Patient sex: F
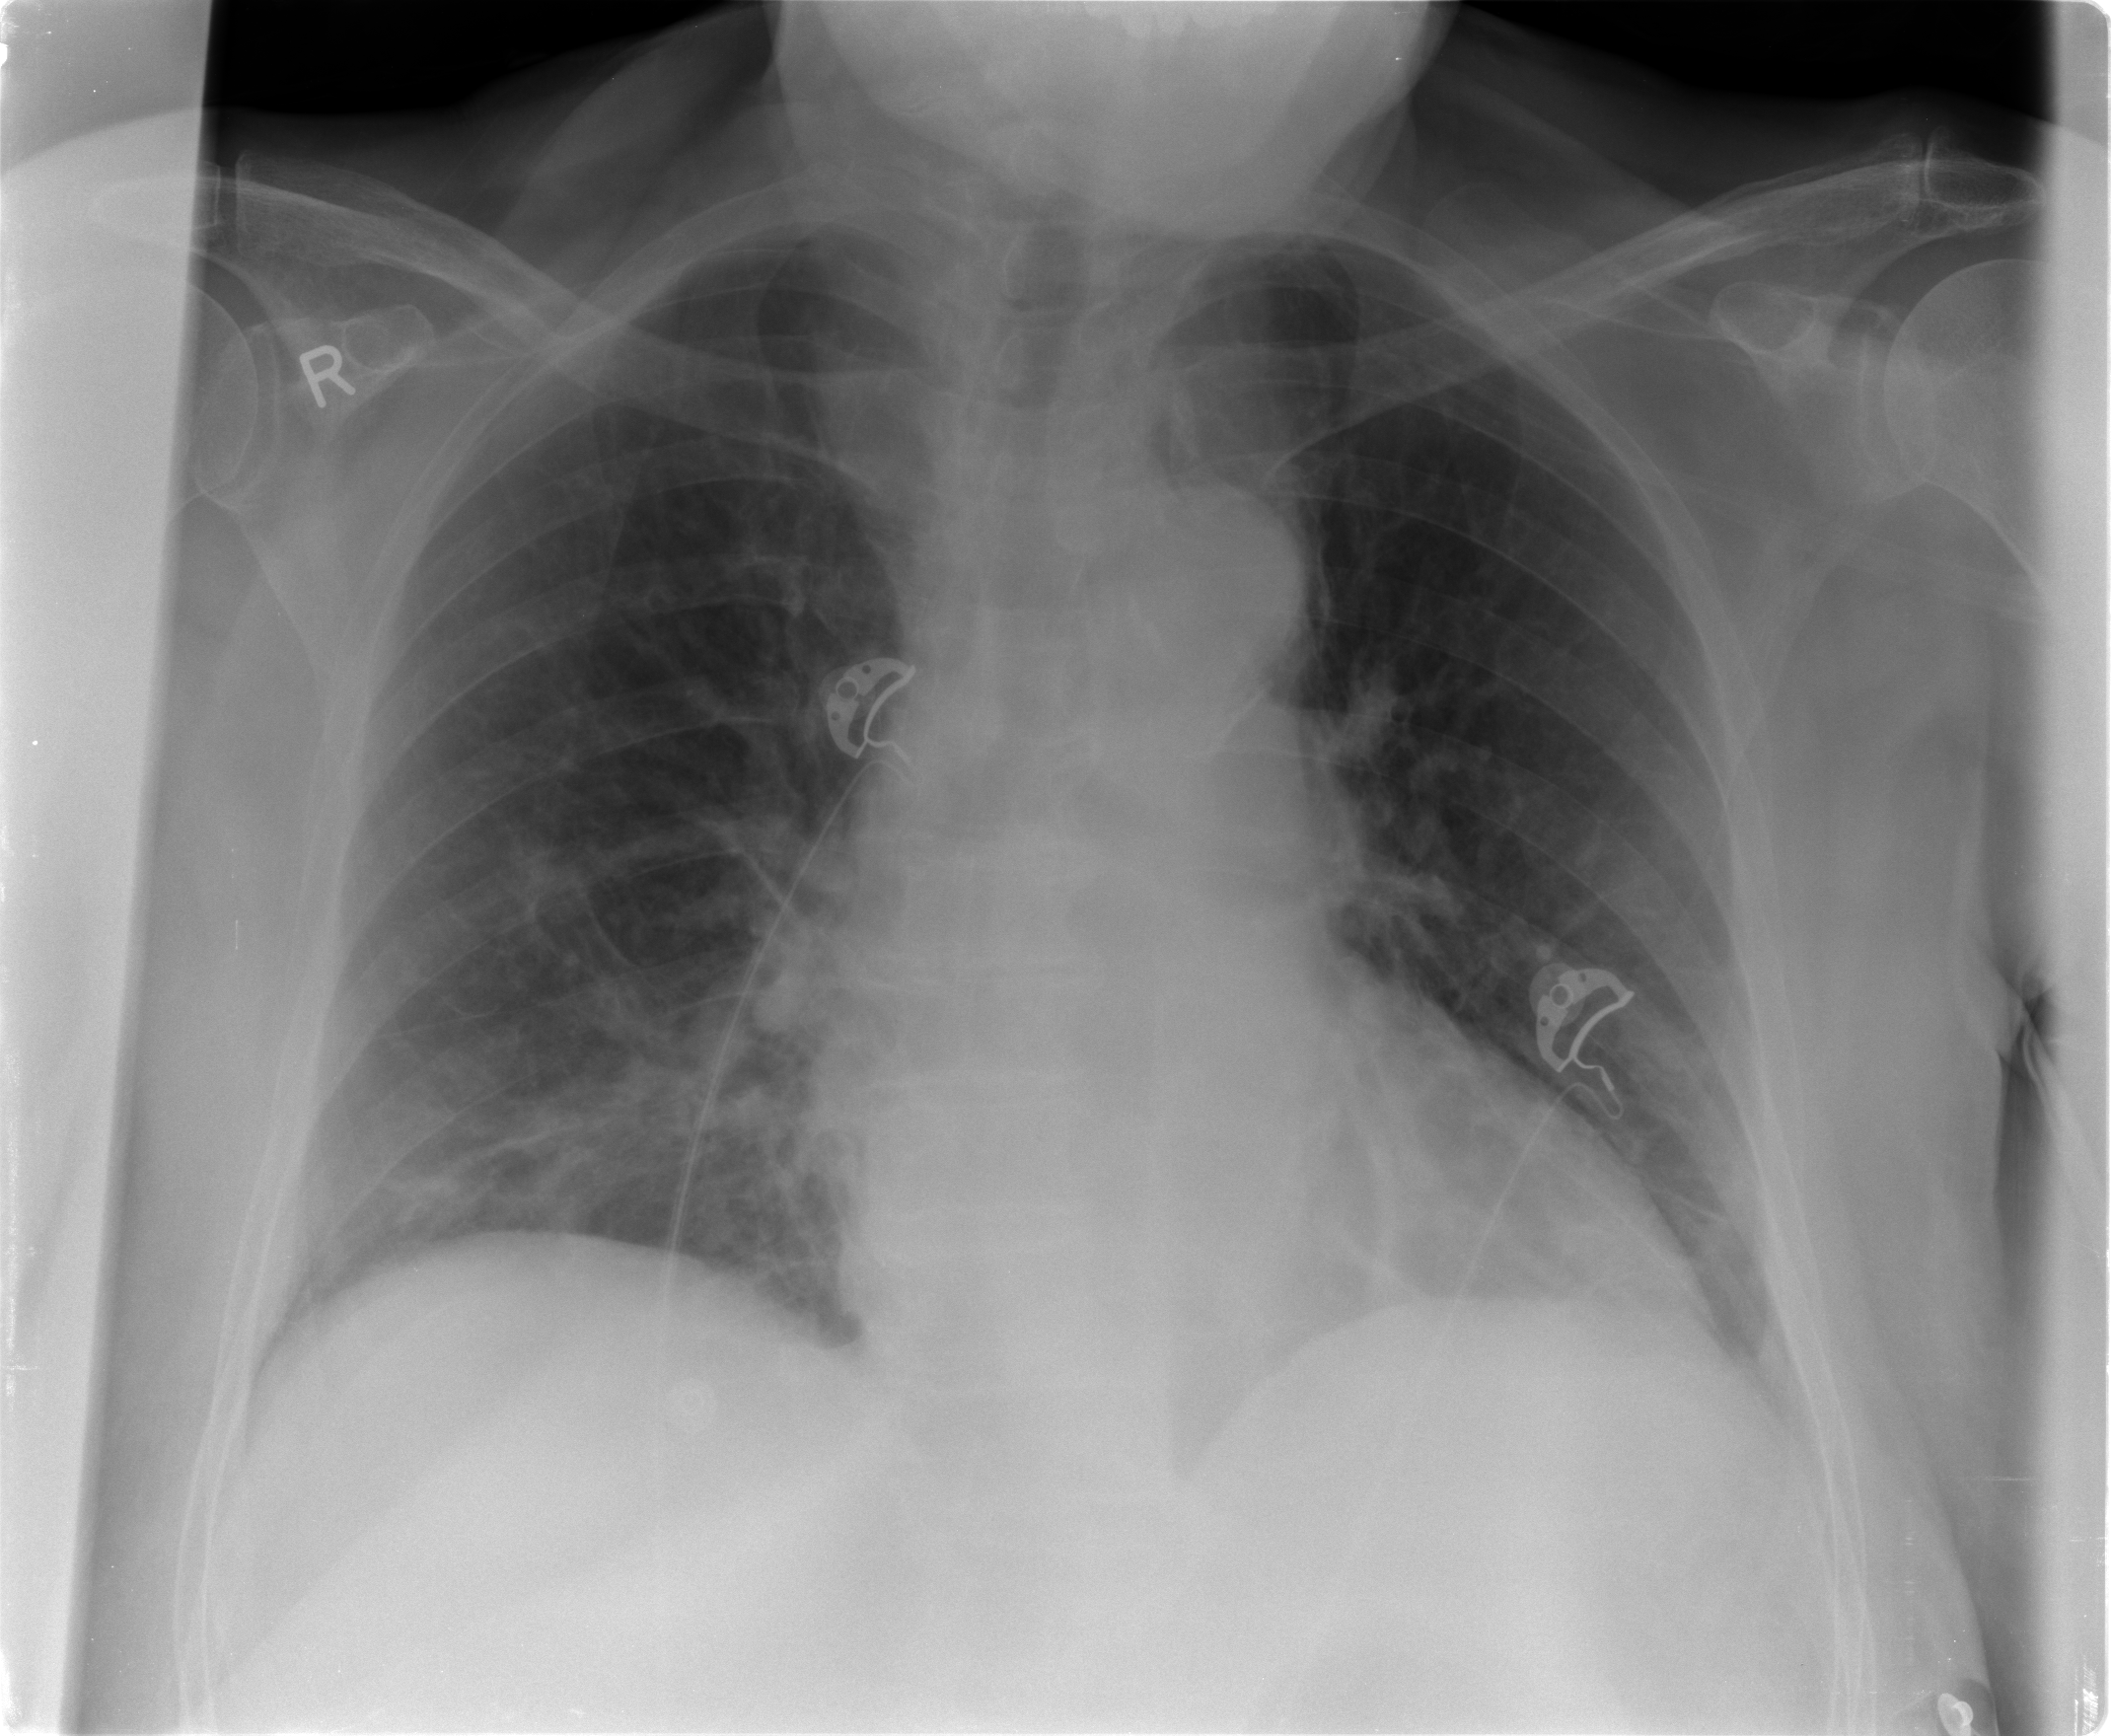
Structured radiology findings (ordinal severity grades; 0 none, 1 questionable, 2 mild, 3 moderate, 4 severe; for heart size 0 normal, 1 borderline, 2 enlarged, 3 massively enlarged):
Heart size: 2
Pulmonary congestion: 0
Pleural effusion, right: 0
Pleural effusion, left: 0
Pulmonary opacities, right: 0
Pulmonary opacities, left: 0
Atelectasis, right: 1
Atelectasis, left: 0